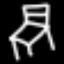
Label: chair